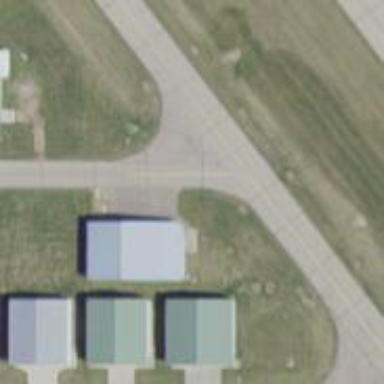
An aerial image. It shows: Image of taxiway at airport.